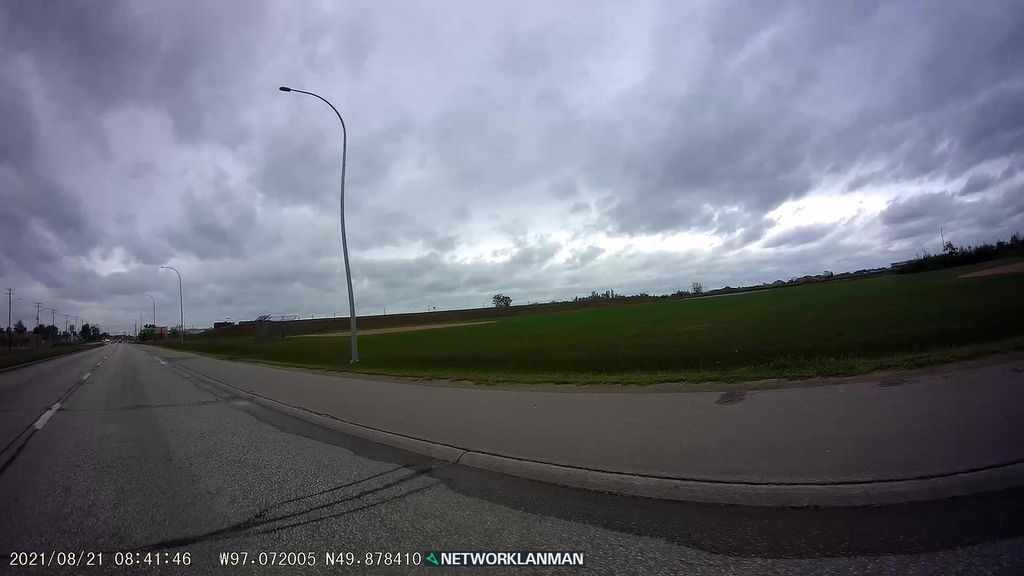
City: winnipeg